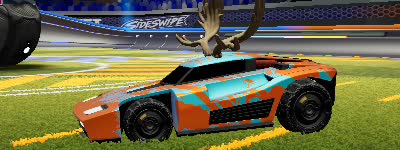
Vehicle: breakout